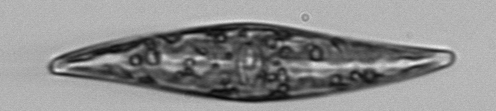
Label: Pleurosigma